Question: Current background is black. How to change the color to be white?
'''
#assuming the mime type is correct
switch ($imgtype) {
case 'image/jpeg':
$source = imagecreatefromjpeg($source_image);
break;
case 'image/gif':
$source = imagecreatefromgif($source_image);
break;
case 'image/png':
$source = imagecreatefrompng($source_image);
break;
default:
die('Invalid image type.');
}
#Figure out the dimensions of the image and the dimensions of the desired thumbnail
$src_w = imagesx($source);
$src_h = imagesy($source);
#Do some math to figure out which way we'll need to crop the image
#to get it proportional to the new size, then crop or adjust as needed
$width = $info[0];
$height = $info[1];
$x_ratio = $tn_w / $src_w;
$y_ratio = $tn_h / $src_h;
if (($x_ratio * $height) < $tn_w) {
$new_h = ceil($x_ratio * $height);
$new_w = $tn_w;
} else {
$new_w = ceil($y_ratio * $width);
$new_h = $tn_h;
}
$x_mid = $new_w / 2;
$y_mid = $new_h / 2;
$newpic = imagecreatetruecolor(round($new_w), round($new_h));
imagecopyresampled($newpic, $source, 0, 0, 0, 0, $new_w, $new_h, $src_w, $src_h);
$final = imagecreatetruecolor($tn_w, $tn_h);
imagecopyresampled($final, $newpic, 0, 0, ($x_mid - ($tn_w / 2)), ($y_mid - ($tn_h / 2)), $tn_w, $tn_h, $tn_w, $tn_h);
#if we need to add a watermark
if ($wmsource) {
#find out what type of image the watermark is
$info = getimagesize($wmsource);
$imgtype = image_type_to_mime_type($info[2]);
#assuming the mime type is correct
switch ($imgtype) {
case 'image/jpeg':
$watermark = imagecreatefromjpeg($wmsource);
break;
case 'image/gif':
$watermark = imagecreatefromgif($wmsource);
break;
case 'image/png':
$watermark = imagecreatefrompng($wmsource);
break;
default:
die('Invalid watermark type.');
}
#if we're adding a watermark, figure out the size of the watermark
#and then place the watermark image on the bottom right of the image
$wm_w = imagesx($watermark);
$wm_h = imagesy($watermark);
imagecopy($final, $watermark, $tn_w - $wm_w, $tn_h - $wm_h, 0, 0, $tn_w, $tn_h);
}
if (imagejpeg($final, $destination, $quality)) {
return true;
}
return false;
}
'''
Black & White

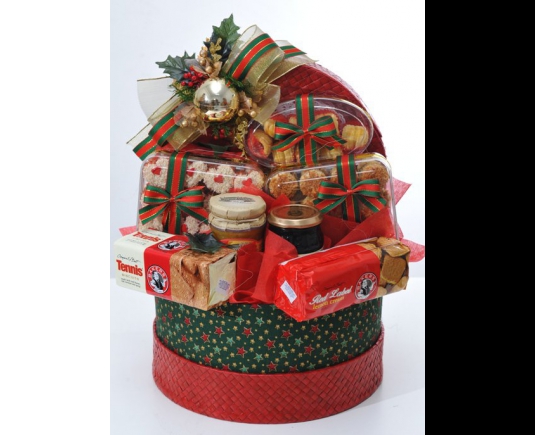
Answer: '''
$final = imagecreatetruecolor($tn_w, $tn_h);
$backgroundColor = imagecolorallocate($final, 255, 255, 255);
imagefill($final, 0, 0, $backgroundColor);
//imagecopyresampled($final, $newpic, 0, 0, ($x_mid - ($tn_w / 2)), ($y_mid - ($tn_h / 2)), $tn_w, $tn_h, $tn_w, $tn_h);
imagecopy($final, $newpic, (($tn_w - $new_w)/ 2), (($tn_h - $new_h) / 2), 0, 0, $new_w, $new_h);
'''
Here is your whole script (tested with portrait, landscape and square jpg):
'''
<?php
function resize($source_image, $destination, $tn_w, $tn_h, $quality = 100, $wmsource = false)
{
$info = getimagesize($source_image);
$imgtype = image_type_to_mime_type($info[2]);
#assuming the mime type is correct
switch ($imgtype) {
case 'image/jpeg':
$source = imagecreatefromjpeg($source_image);
break;
case 'image/gif':
$source = imagecreatefromgif($source_image);
break;
case 'image/png':
$source = imagecreatefrompng($source_image);
break;
default:
die('Invalid image type.');
}
#Figure out the dimensions of the image and the dimensions of the desired thumbnail
$src_w = imagesx($source);
$src_h = imagesy($source);
#Do some math to figure out which way we'll need to crop the image
#to get it proportional to the new size, then crop or adjust as needed
$x_ratio = $tn_w / $src_w;
$y_ratio = $tn_h / $src_h;
if (($src_w <= $tn_w) && ($src_h <= $tn_h)) {
$new_w = $src_w;
$new_h = $src_h;
} elseif (($x_ratio * $src_h) < $tn_h) {
$new_h = ceil($x_ratio * $src_h);
$new_w = $tn_w;
} else {
$new_w = ceil($y_ratio * $src_w);
$new_h = $tn_h;
}
$newpic = imagecreatetruecolor(round($new_w), round($new_h));
imagecopyresampled($newpic, $source, 0, 0, 0, 0, $new_w, $new_h, $src_w, $src_h);
$final = imagecreatetruecolor($tn_w, $tn_h);
$backgroundColor = imagecolorallocate($final, 255, 255, 255);
imagefill($final, 0, 0, $backgroundColor);
//imagecopyresampled($final, $newpic, 0, 0, ($x_mid - ($tn_w / 2)), ($y_mid - ($tn_h / 2)), $tn_w, $tn_h, $tn_w, $tn_h);
imagecopy($final, $newpic, (($tn_w - $new_w)/ 2), (($tn_h - $new_h) / 2), 0, 0, $new_w, $new_h);
#if we need to add a watermark
if ($wmsource) {
#find out what type of image the watermark is
$info = getimagesize($wmsource);
$imgtype = image_type_to_mime_type($info[2]);
#assuming the mime type is correct
switch ($imgtype) {
case 'image/jpeg':
$watermark = imagecreatefromjpeg($wmsource);
break;
case 'image/gif':
$watermark = imagecreatefromgif($wmsource);
break;
case 'image/png':
$watermark = imagecreatefrompng($wmsource);
break;
default:
die('Invalid watermark type.');
}
#if we're adding a watermark, figure out the size of the watermark
#and then place the watermark image on the bottom right of the image
$wm_w = imagesx($watermark);
$wm_h = imagesy($watermark);
imagecopy($final, $watermark, $tn_w - $wm_w, $tn_h - $wm_h, 0, 0, $tn_w, $tn_h);
}
if (imagejpeg($final, $destination, $quality)) {
return true;
}
return false;
}
resize('teszt2.jpg', 'out.jpg', 100, 100);
?>
<img src="out.jpg">
'''